Interaction volume radius: 5 \u00c5
Interaction volume height: 25 \u00c5
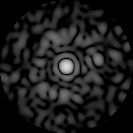
Disorder parameter: 0.8377